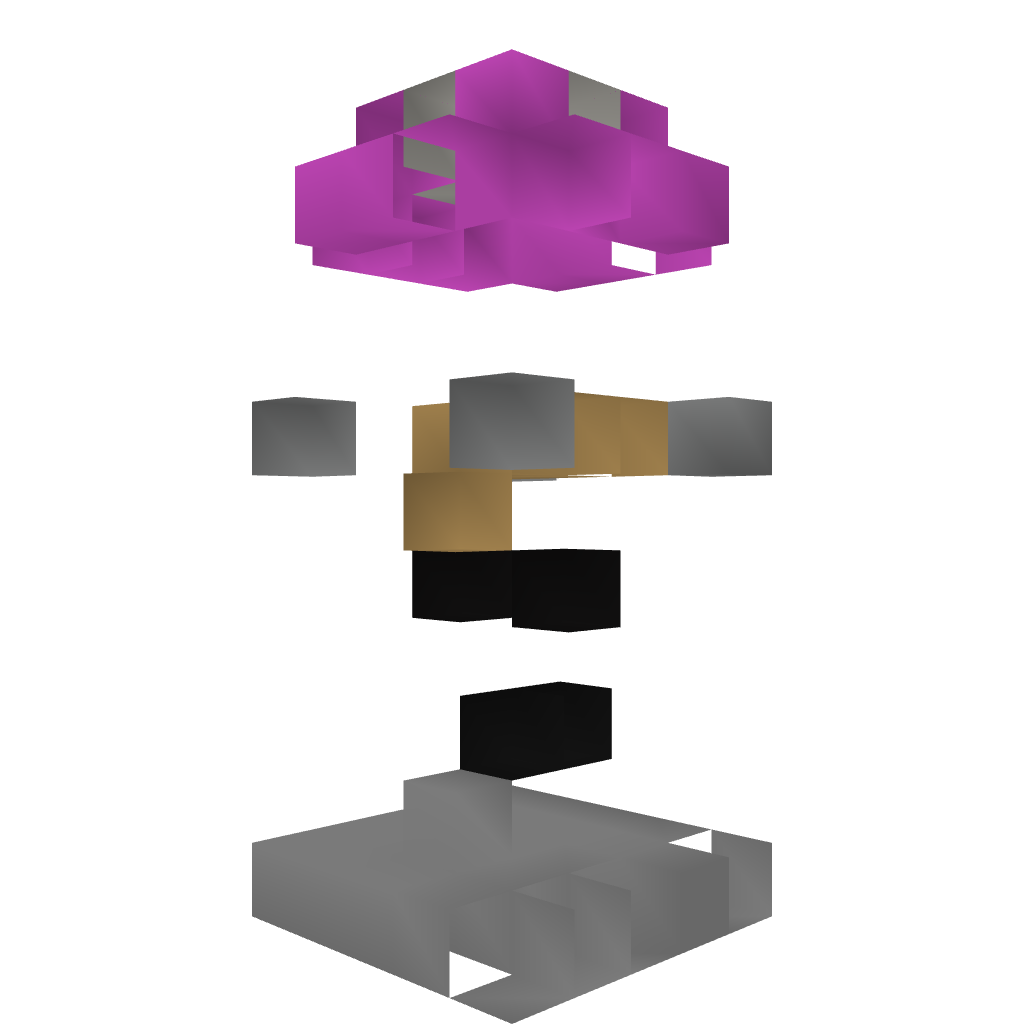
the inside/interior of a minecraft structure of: Trading booth